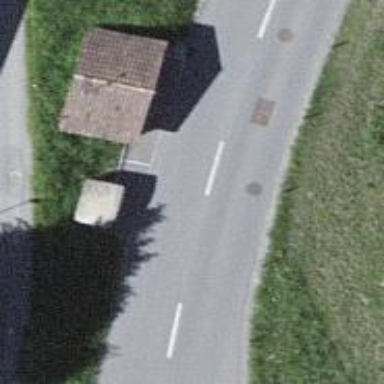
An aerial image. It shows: Bus stop with platform for public transport.